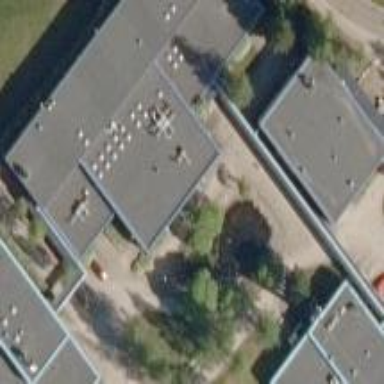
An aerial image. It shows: Building with metal roof.